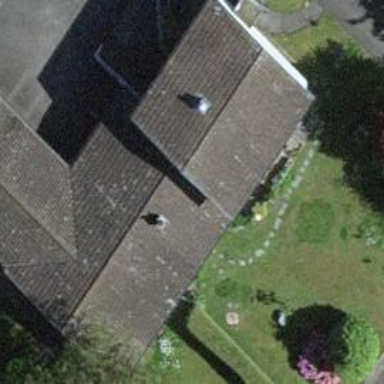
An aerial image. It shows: Detached building.